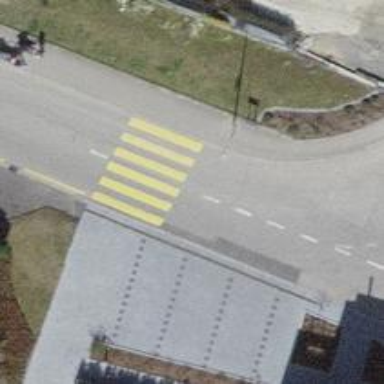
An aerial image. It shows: Uncontrolled zebra crossing on the road.